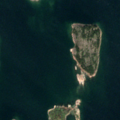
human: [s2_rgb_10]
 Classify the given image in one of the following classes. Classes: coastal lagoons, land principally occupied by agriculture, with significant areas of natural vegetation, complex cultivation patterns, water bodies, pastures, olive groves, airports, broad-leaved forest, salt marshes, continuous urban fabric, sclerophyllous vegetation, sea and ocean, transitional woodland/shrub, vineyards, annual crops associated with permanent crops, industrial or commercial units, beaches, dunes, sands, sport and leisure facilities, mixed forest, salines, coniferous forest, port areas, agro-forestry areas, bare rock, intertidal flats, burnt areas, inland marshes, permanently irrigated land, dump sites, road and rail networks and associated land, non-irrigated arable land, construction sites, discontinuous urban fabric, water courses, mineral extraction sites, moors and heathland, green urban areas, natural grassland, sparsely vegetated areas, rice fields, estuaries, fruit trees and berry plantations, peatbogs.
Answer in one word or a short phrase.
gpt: sea and ocean